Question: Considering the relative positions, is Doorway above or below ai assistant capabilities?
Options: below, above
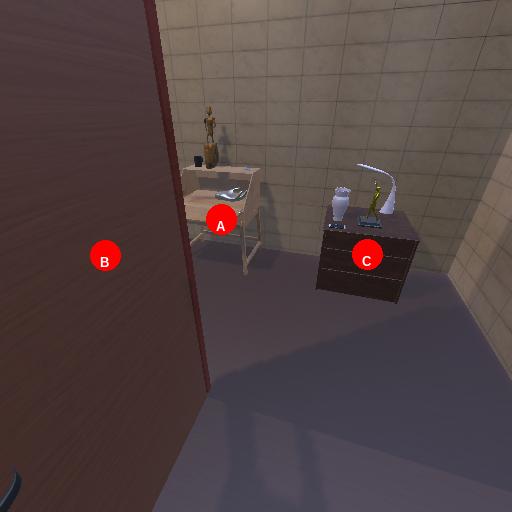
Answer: below